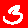
Digit: 3